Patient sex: M
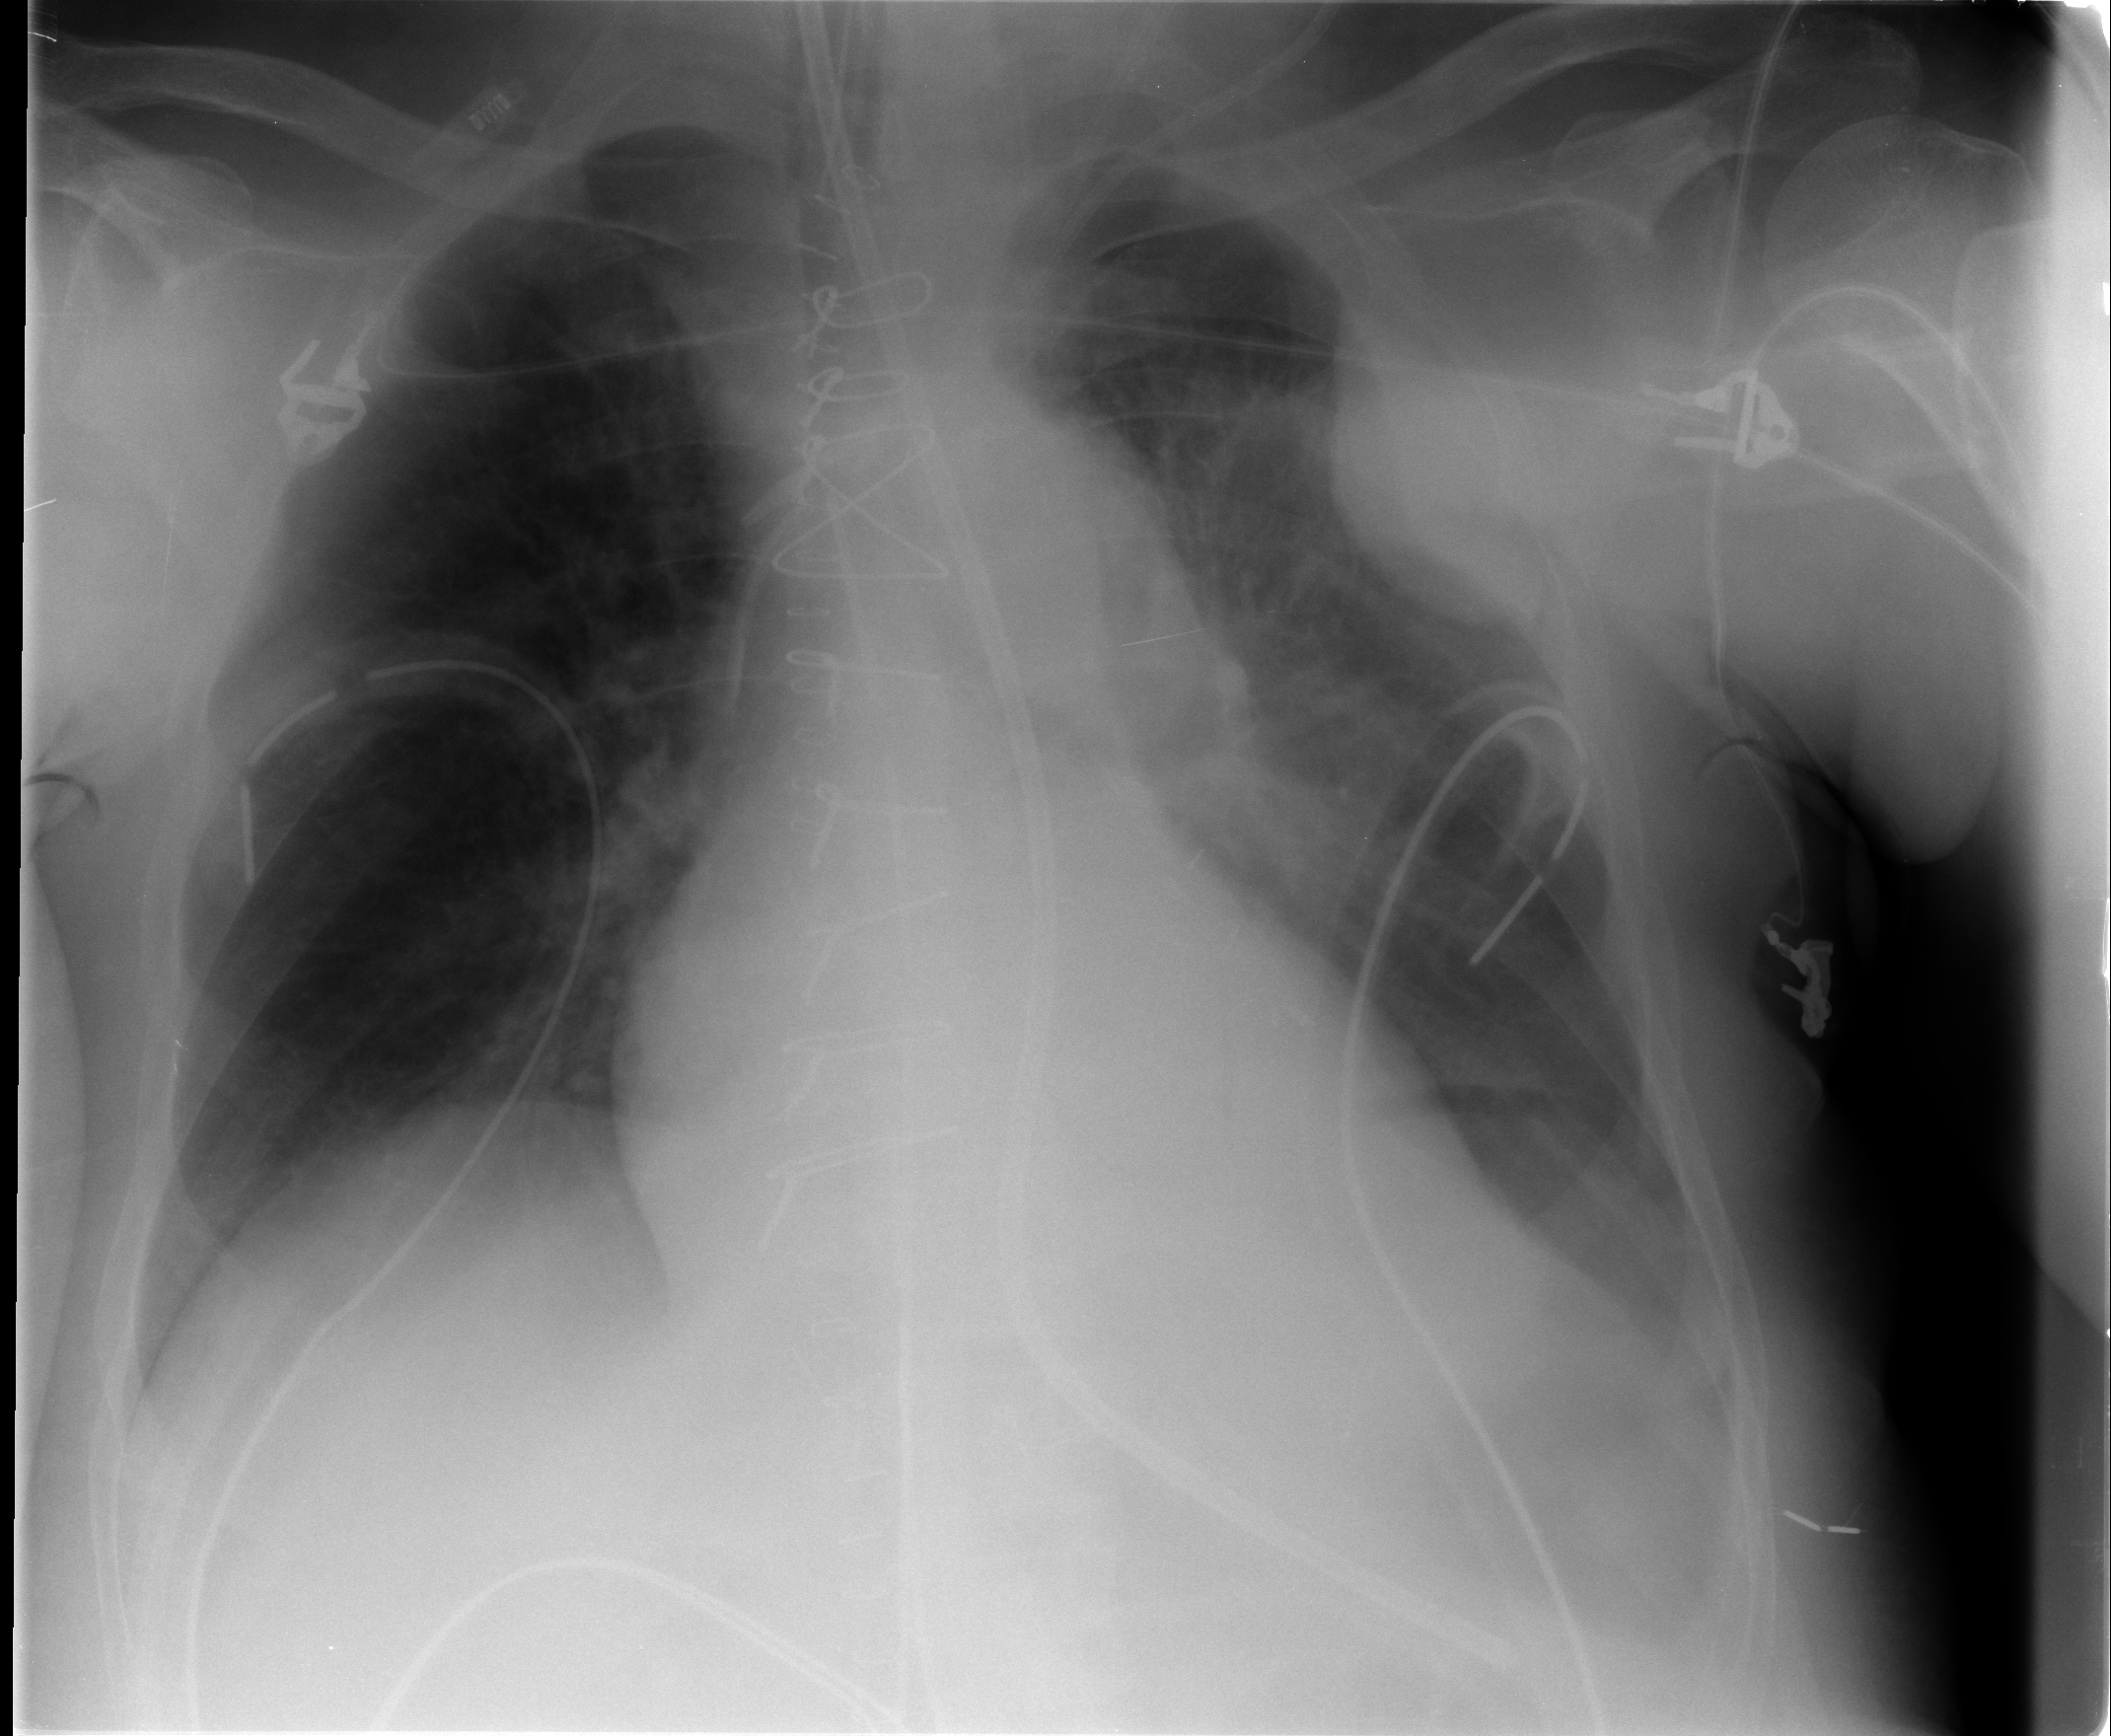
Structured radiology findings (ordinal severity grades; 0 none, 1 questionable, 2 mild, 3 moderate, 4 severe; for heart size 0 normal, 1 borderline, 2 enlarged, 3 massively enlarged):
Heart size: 2
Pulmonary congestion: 1
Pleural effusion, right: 0
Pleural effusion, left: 0
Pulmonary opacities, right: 0
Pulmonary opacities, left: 2
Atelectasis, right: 1
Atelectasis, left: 2